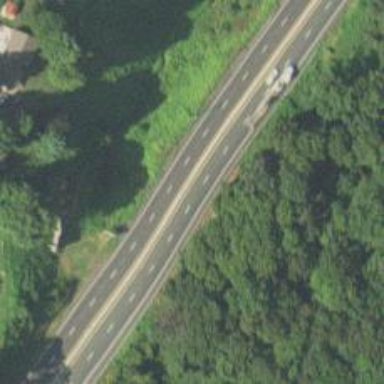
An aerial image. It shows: Asphalt motorway.